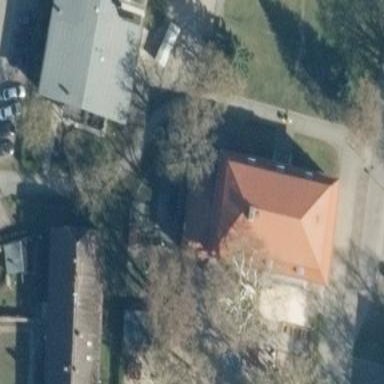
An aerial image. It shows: Kindergarten building.